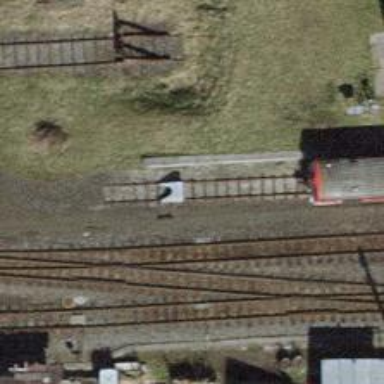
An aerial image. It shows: Narrow-gauge railway yard with electrified contact lines.